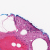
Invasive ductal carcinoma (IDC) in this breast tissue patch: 0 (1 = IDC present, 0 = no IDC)